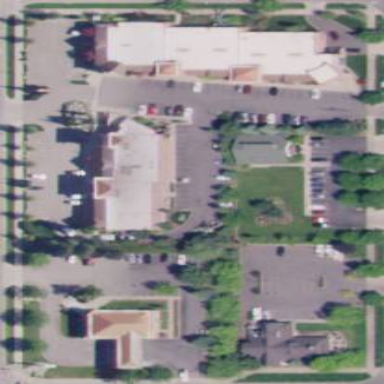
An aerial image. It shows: Retail area.